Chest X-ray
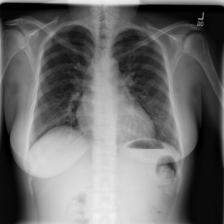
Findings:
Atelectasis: negative
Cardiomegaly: positive
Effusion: negative
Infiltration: negative
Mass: negative
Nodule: negative
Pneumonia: negative
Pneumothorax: negative
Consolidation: negative
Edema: negative
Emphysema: negative
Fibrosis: negative
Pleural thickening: negative
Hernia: negative